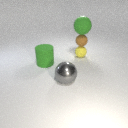
small yellow rubber sphere below large green rubber sphere